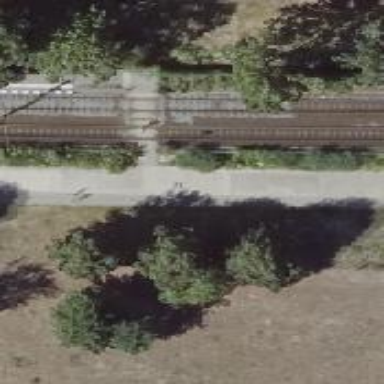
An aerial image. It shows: Tram crossing on the railway.